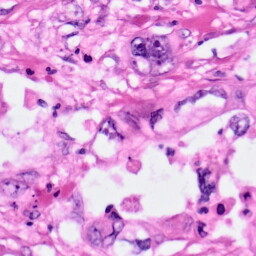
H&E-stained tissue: Pancreatic